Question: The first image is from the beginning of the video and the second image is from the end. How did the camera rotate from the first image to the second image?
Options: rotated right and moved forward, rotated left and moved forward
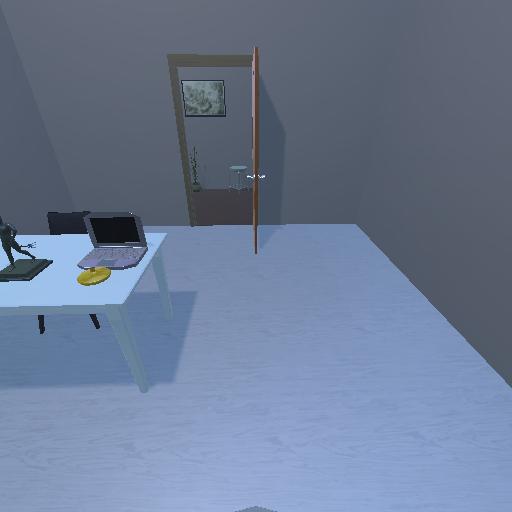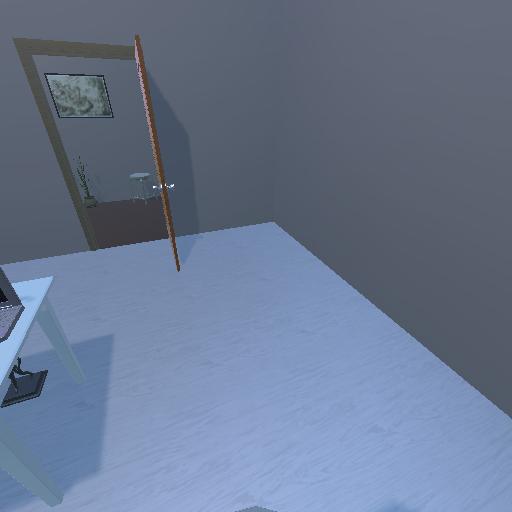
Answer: rotated right and moved forward